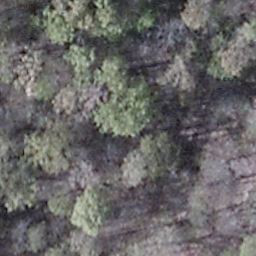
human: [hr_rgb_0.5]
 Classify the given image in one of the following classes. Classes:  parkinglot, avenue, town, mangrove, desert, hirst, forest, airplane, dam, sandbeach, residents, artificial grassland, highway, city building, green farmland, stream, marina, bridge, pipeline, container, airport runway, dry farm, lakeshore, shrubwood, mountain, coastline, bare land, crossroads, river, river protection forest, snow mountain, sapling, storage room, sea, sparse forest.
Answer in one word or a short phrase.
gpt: shrubwood